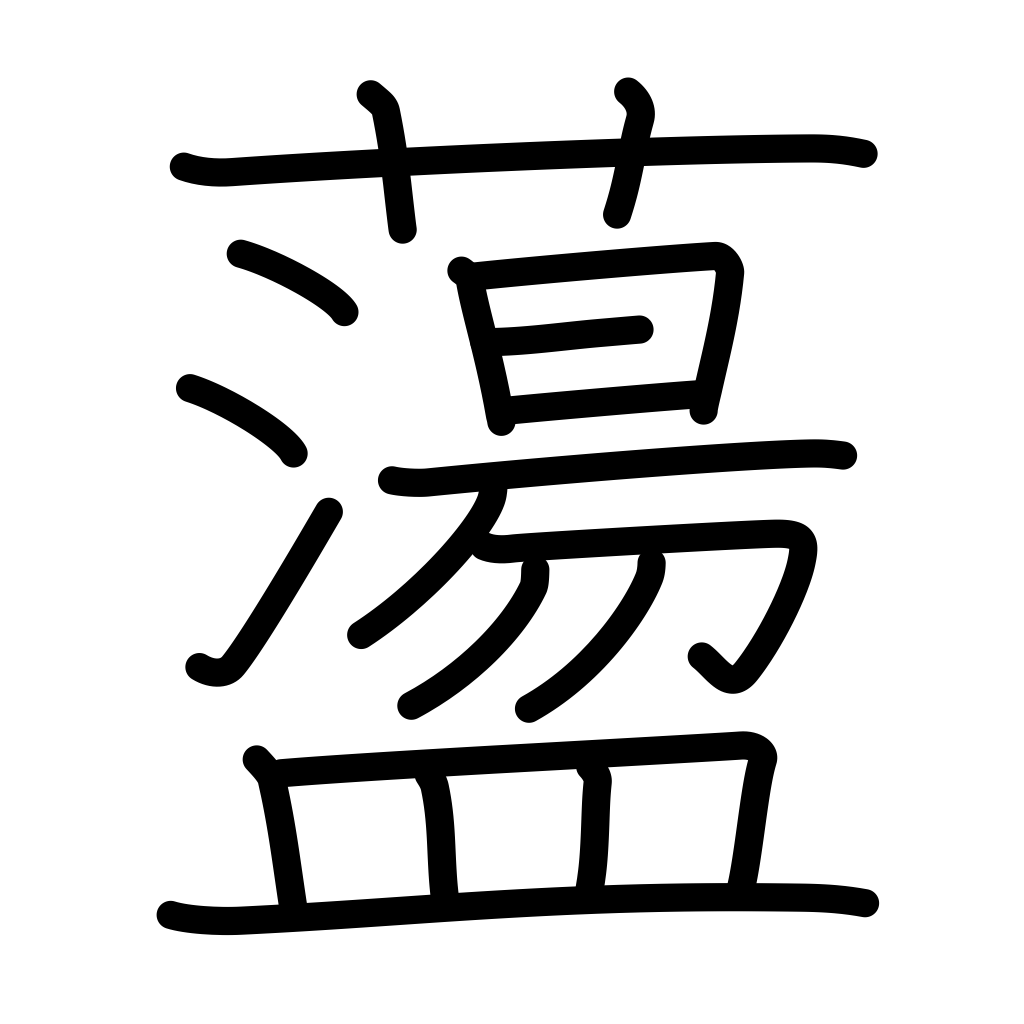
Meaning: to toss about, to swing, to rock